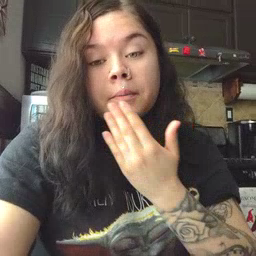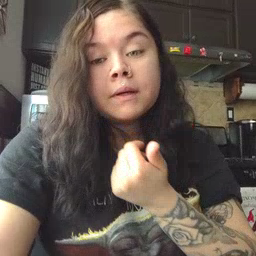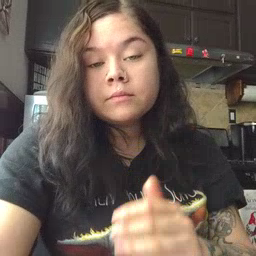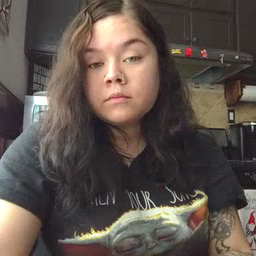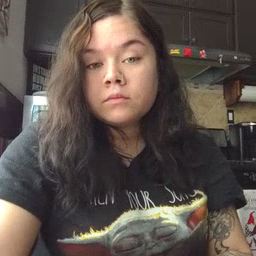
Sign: napkin